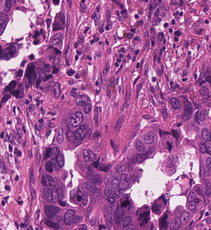
Tumor epithelial tissue: yes
Tumor-associated stroma tissue: yes
Normal tissue: no